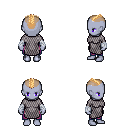
a pixel art fantasy rpg character, female body template, dark elf, purple skin, chain mail, magenta pants, light blonde short mohawk hairstyle, white cloth bandages, four views (front, back, left, right), 2x2 character sprite sheet, small pixel art, hard edges, no anti-aliasing